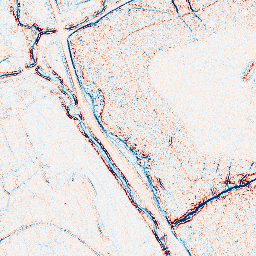
Category: edge_preserving
Decomposition family: bilateral
Decomposition parameters: d: 5
sigma_color: 150
sigma_space: 75
Upsampling method: lanczos
Upsampling parameters: scale: 4
Upsampling scale: 4